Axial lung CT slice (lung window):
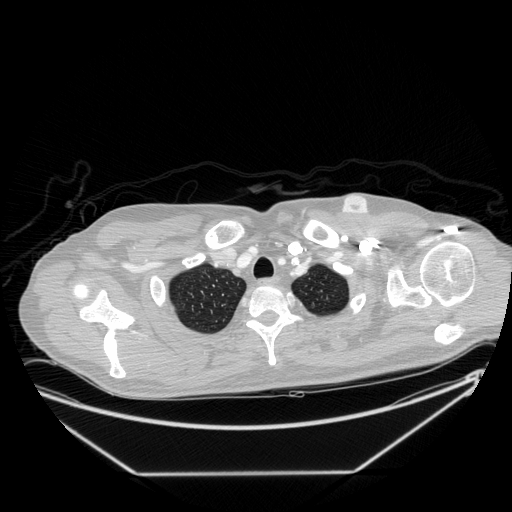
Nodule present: no